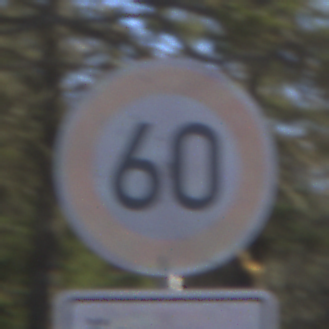
Verkehrszeichen: Geschwindigkeit60
Zusatzzeichen unten: HinweiseAufGefahrenDurchVerbaleAngabe1
Umgebung: Outdoor, Nature
Tageszeit: MorningAfternoon
Wetter: Clear
Licht: Natural
Jahreszeit: Winter
Kontrast: HighContrast